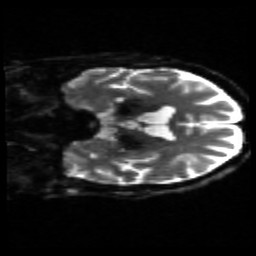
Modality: sbref
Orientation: coronal
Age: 69
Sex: male
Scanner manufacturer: siemens
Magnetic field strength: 3 T
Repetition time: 4.71 s
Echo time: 0.0906 s